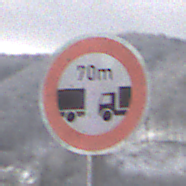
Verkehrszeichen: VerbotUnterschreitenMindestabstand
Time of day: MorningAfternoon
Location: Outdoor (Nature)
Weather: PartlyCloudy
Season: Winter
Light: Natural